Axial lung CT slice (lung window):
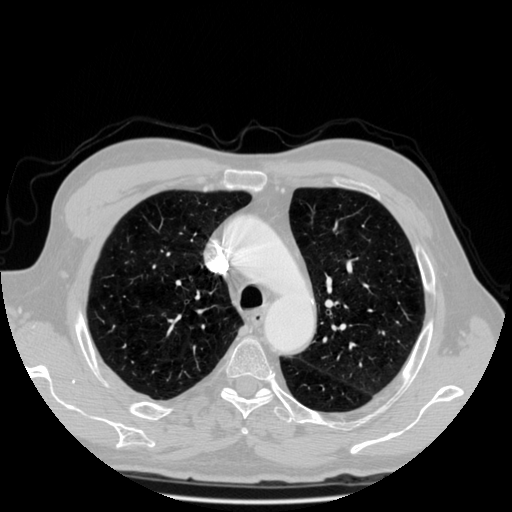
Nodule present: no